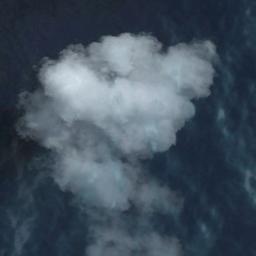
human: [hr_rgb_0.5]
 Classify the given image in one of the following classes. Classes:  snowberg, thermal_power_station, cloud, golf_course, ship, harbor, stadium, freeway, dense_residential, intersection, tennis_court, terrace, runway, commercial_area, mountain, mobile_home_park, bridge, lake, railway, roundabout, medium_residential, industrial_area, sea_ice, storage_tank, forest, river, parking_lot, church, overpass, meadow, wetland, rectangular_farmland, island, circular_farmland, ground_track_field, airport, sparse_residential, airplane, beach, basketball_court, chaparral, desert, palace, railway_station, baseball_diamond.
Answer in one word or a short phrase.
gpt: cloud